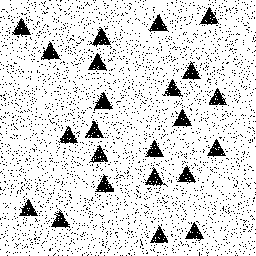
Squares: 0
Triangles: 23
Stars: 0
Total shapes: 23